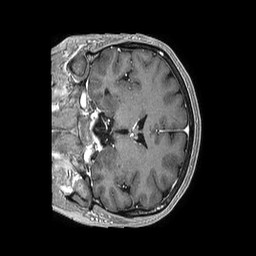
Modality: T1w
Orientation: coronal
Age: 47
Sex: female
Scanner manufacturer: philips
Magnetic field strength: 1.5 T
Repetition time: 0.007604 s
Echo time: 0.003456 s